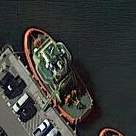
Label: Towing_vessel